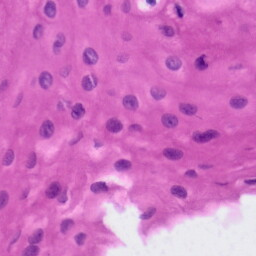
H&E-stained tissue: Tonsil